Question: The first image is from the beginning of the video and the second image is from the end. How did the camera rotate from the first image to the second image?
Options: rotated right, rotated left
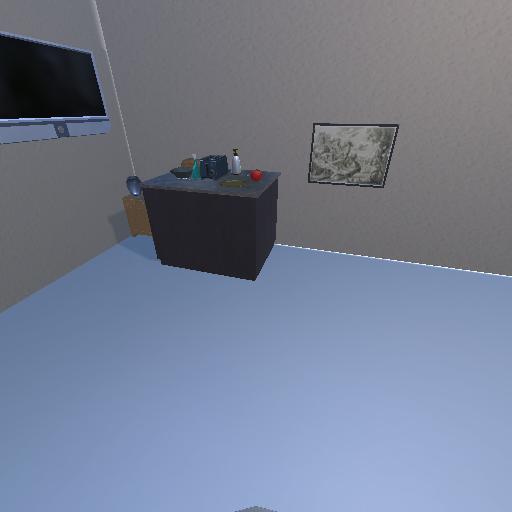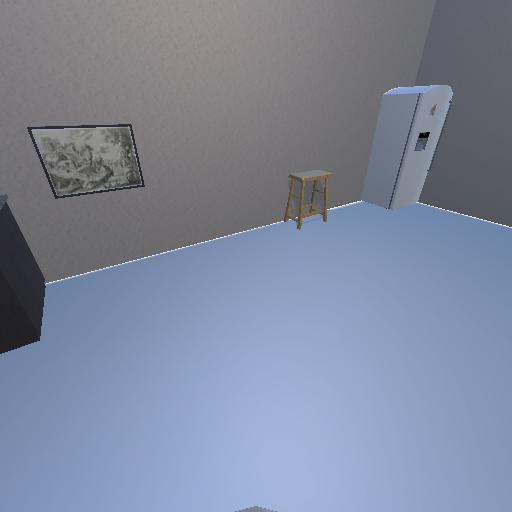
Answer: rotated right